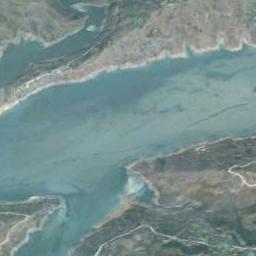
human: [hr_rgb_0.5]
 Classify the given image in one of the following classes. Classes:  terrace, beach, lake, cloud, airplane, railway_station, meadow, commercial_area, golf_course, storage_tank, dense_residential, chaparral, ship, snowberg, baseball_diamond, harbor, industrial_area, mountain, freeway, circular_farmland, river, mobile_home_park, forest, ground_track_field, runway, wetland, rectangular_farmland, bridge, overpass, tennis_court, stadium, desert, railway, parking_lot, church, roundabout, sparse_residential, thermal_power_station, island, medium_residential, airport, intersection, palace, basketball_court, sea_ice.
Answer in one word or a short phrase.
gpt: river